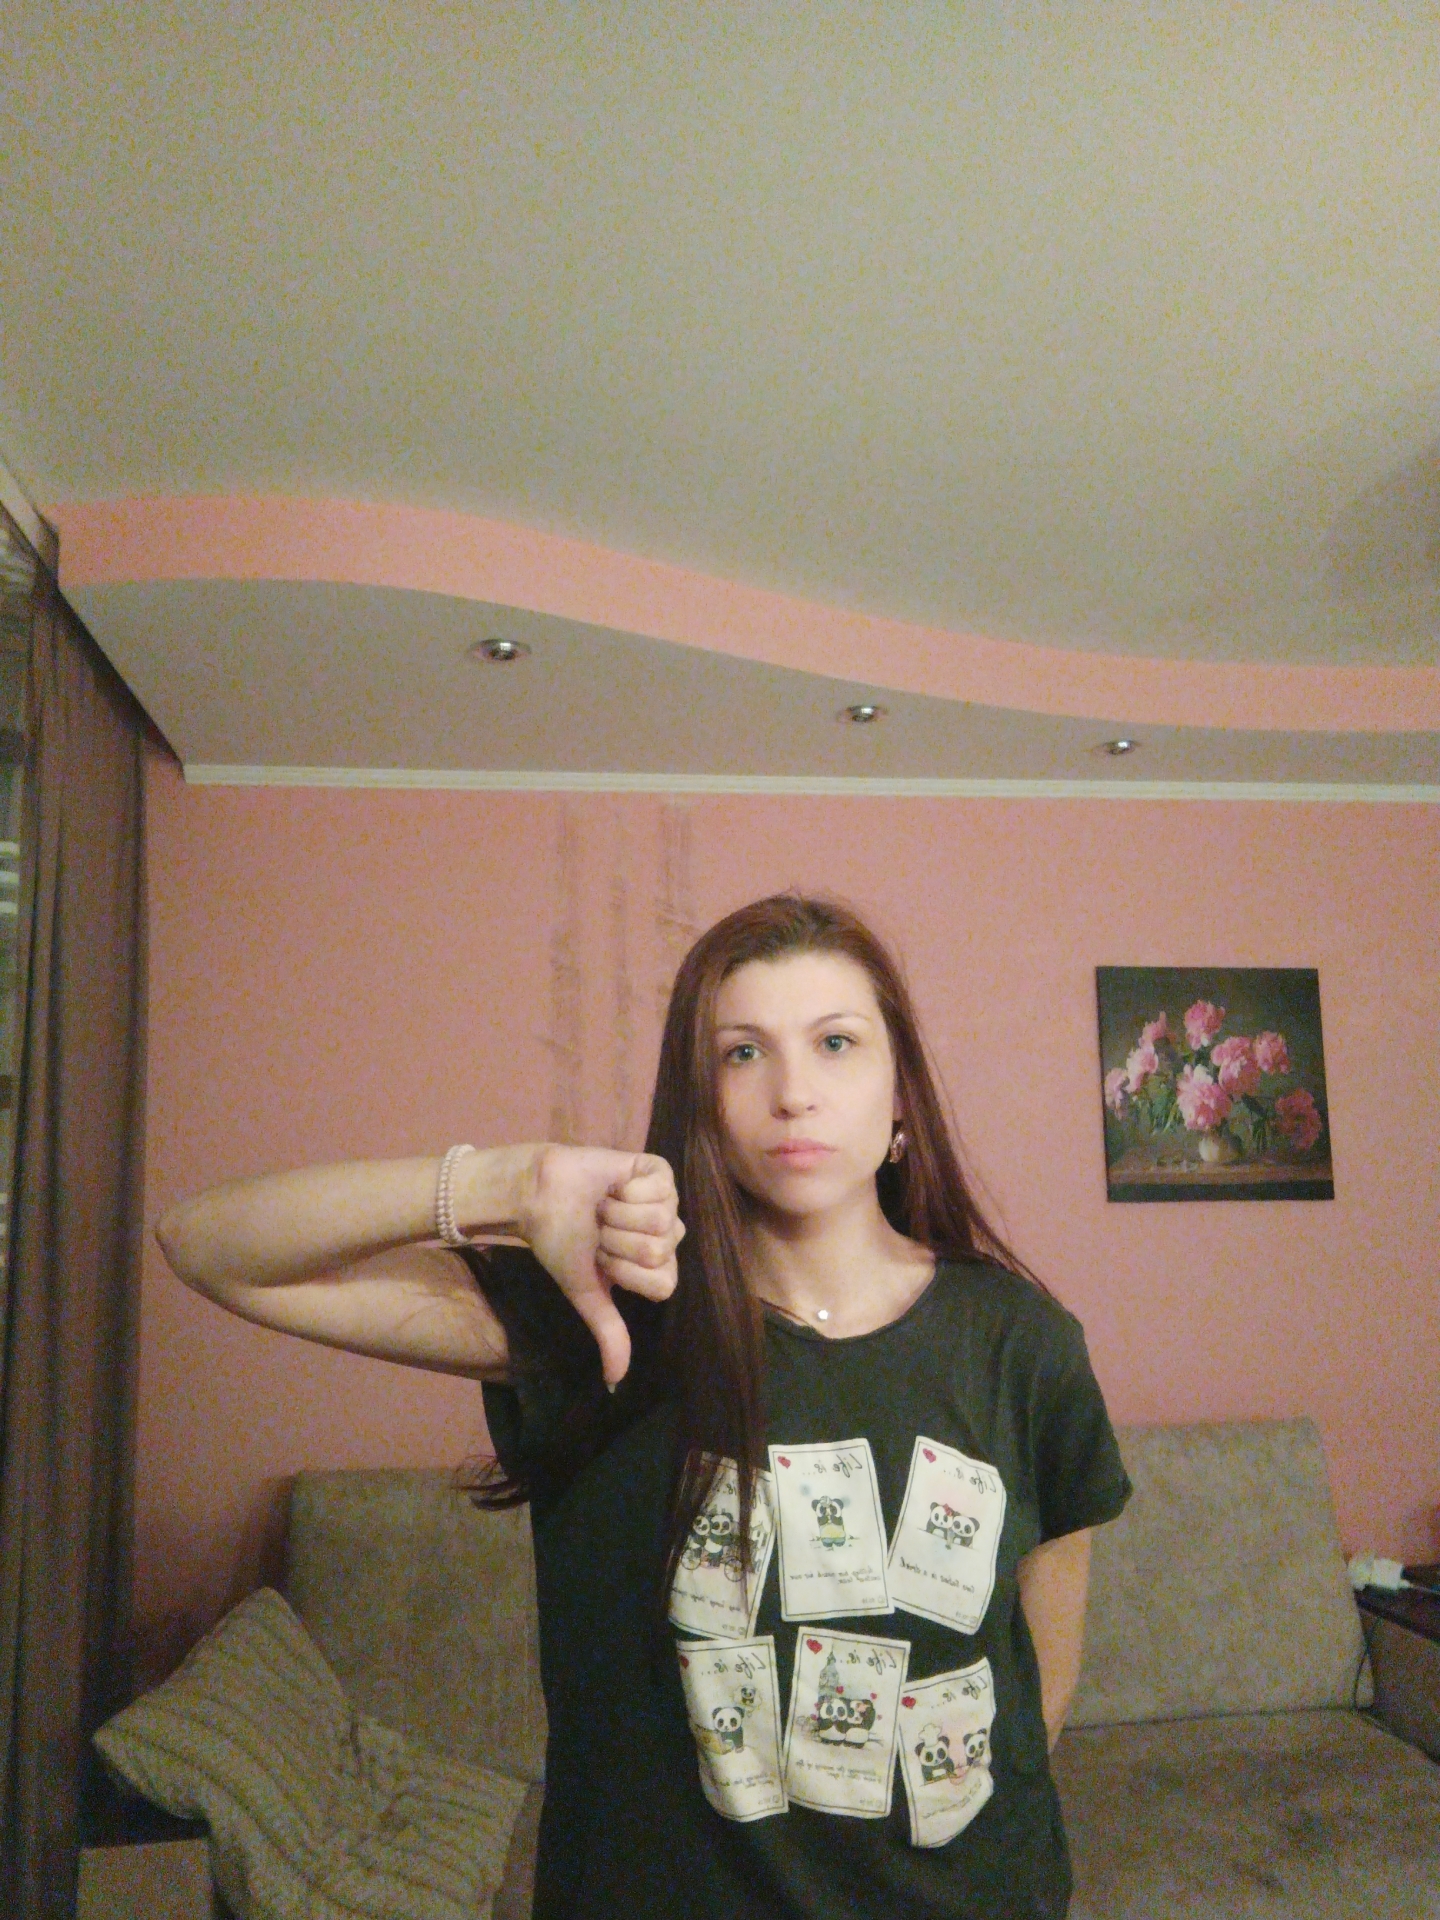
Label: noise